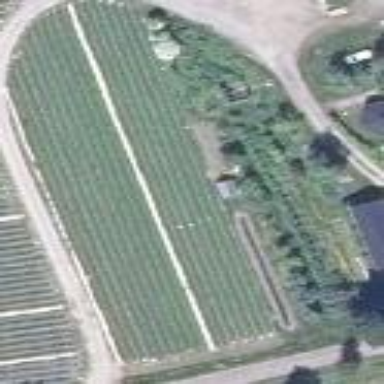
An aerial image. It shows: Orchard.